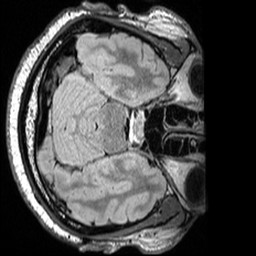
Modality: FLAIR
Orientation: axial
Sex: male